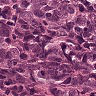
Metastatic tissue present: yes